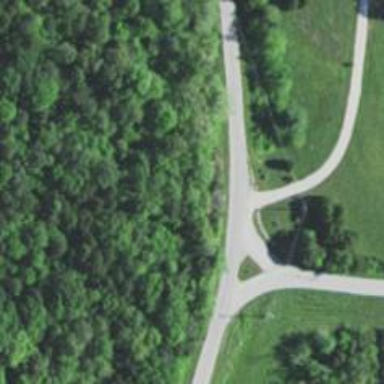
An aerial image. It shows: Unclassified road.